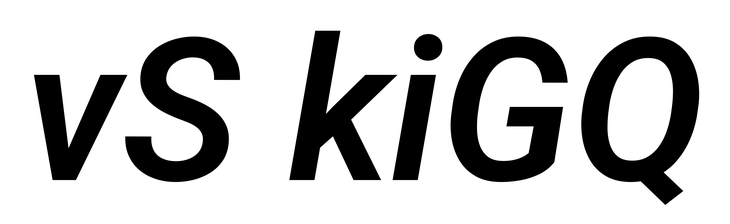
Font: Roboto-Italic_SemiBold_Italic